Field crop: maize
Growth stage: 2
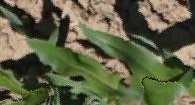
Species: maize